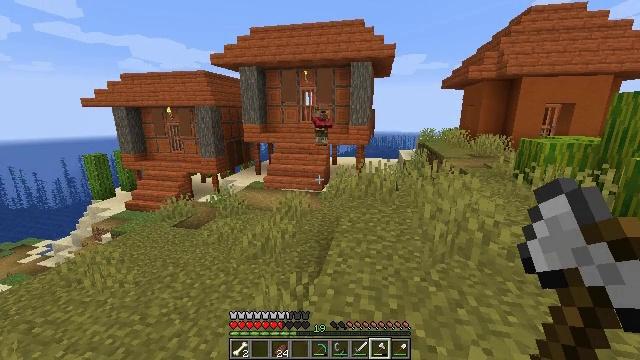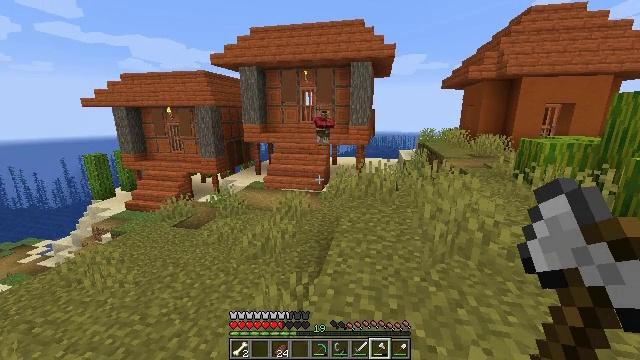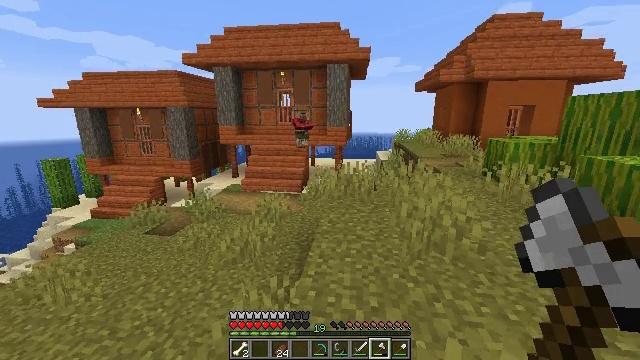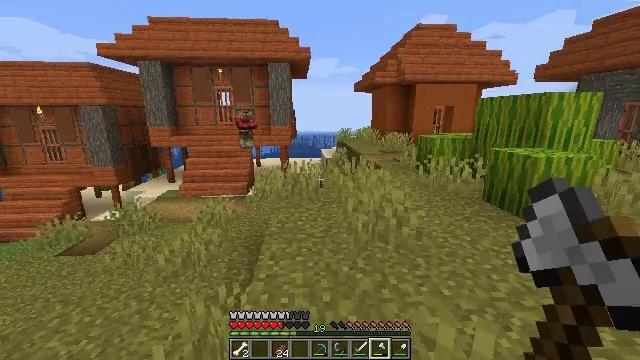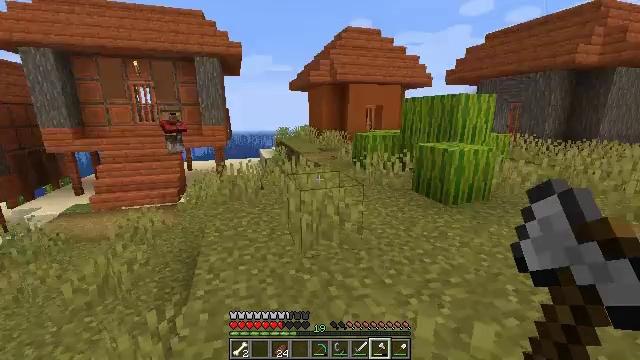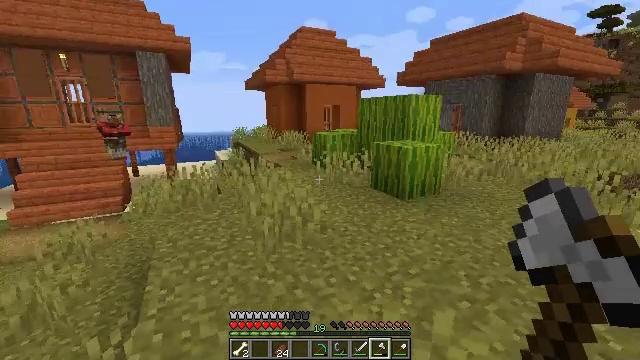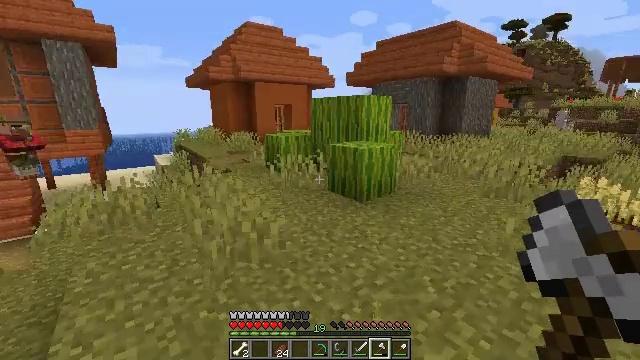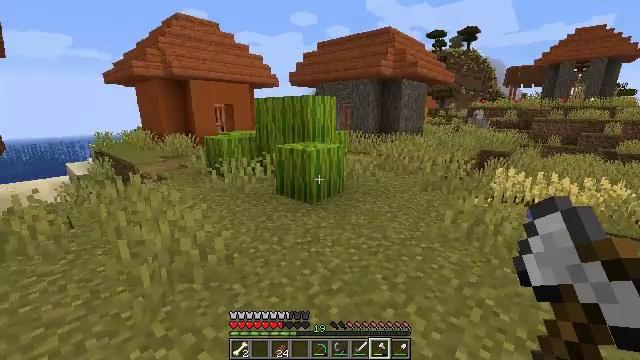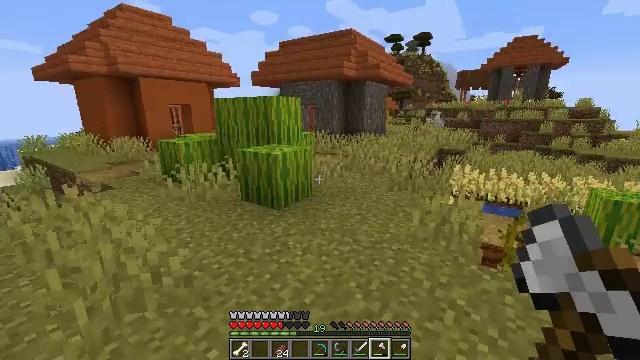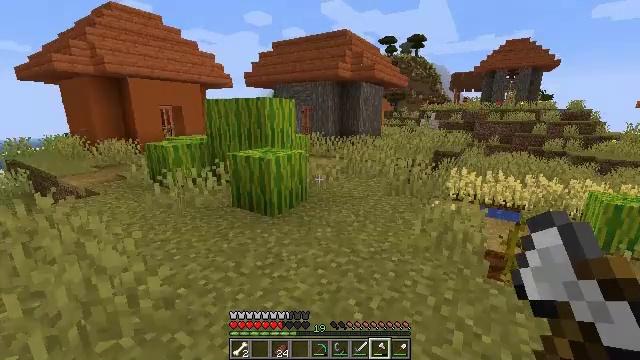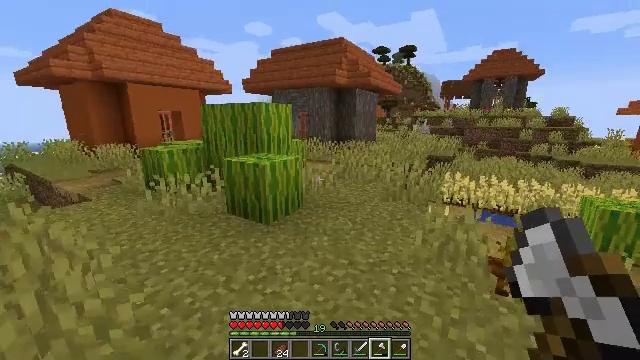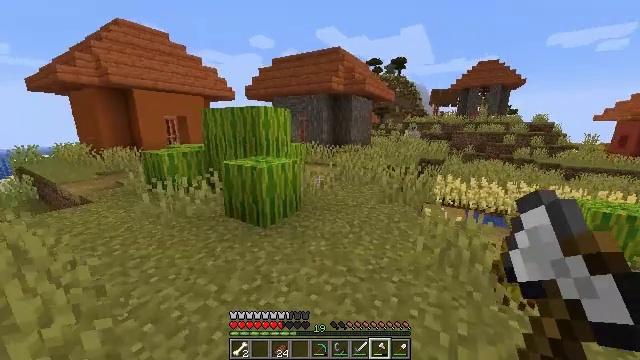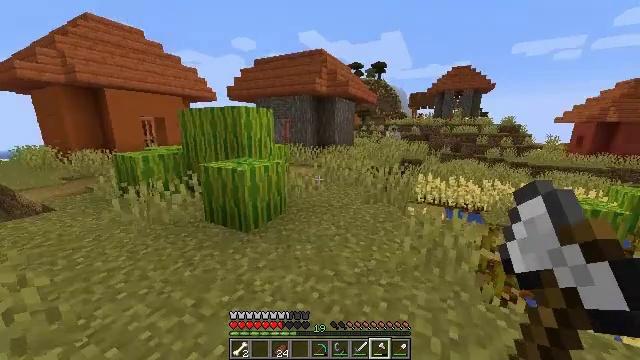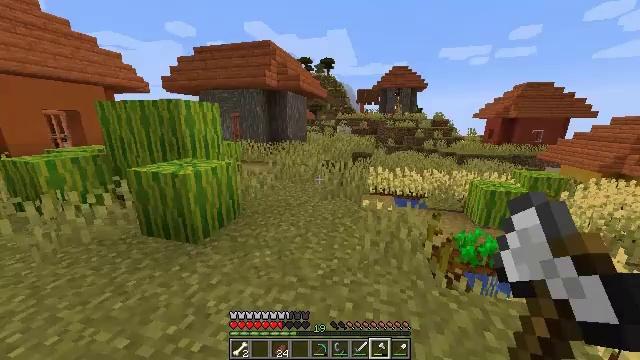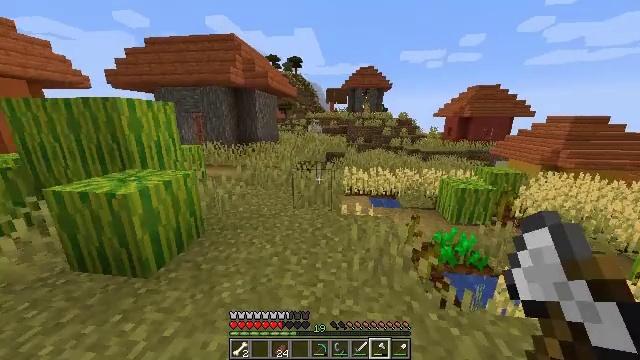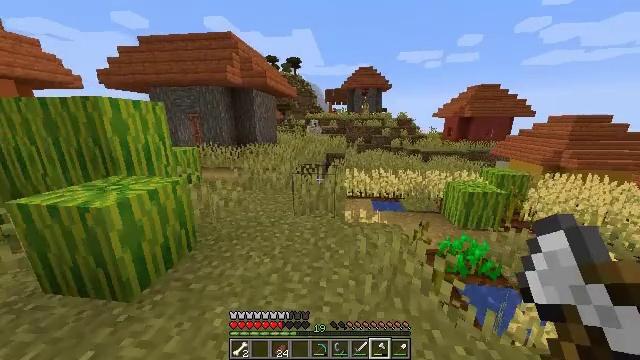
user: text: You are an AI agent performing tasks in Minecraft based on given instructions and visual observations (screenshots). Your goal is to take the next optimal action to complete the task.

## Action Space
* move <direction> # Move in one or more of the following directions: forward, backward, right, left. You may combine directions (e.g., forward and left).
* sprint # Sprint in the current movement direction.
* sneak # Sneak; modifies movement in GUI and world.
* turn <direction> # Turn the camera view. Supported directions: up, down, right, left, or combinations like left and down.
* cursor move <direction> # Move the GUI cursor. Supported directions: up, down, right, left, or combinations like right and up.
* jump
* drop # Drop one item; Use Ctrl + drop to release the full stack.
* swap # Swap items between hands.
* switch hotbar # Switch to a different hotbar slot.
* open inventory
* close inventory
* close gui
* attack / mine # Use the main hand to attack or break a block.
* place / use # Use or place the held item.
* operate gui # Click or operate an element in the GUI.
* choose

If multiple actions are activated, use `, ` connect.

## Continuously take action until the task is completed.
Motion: motion action
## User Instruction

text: Craft the chainmail boots.
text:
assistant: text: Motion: no_op
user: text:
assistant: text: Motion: turn right
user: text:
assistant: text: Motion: turn right
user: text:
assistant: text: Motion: move forward, turn right
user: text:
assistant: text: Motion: move forward, turn right
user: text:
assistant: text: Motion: move forward, turn right
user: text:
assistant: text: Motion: move forward, turn right
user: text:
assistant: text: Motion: move forward, turn right
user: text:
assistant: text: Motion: move forward, sprint, turn right
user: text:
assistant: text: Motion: move forward, sprint
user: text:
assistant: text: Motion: move forward, sprint
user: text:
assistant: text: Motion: move forward, turn right
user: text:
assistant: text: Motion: move forward, turn right and down
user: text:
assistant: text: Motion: move forward, sprint, turn right
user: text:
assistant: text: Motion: move forward, sprint
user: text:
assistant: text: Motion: move forward, sprint
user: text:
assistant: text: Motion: move forward
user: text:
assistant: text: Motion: move forward
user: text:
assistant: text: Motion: move forward
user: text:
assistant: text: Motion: move forward, sprint
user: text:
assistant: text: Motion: move forward, sprint
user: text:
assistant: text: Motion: move forward, sprint, turn left
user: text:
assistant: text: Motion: move forward, turn left
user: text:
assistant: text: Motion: move forward, turn left
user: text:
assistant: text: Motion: move forward, turn left
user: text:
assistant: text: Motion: move forward, turn left
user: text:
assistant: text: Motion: move forward, turn left
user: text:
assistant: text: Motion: move forward, turn left
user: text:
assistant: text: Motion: move forward, turn left
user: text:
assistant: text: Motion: move forward